Field crop: maize
Growth stage: 2
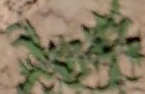
Species: atriplex